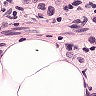
Metastatic tissue present: yes